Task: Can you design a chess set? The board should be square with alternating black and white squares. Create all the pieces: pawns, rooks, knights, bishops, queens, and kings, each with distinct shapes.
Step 1288:
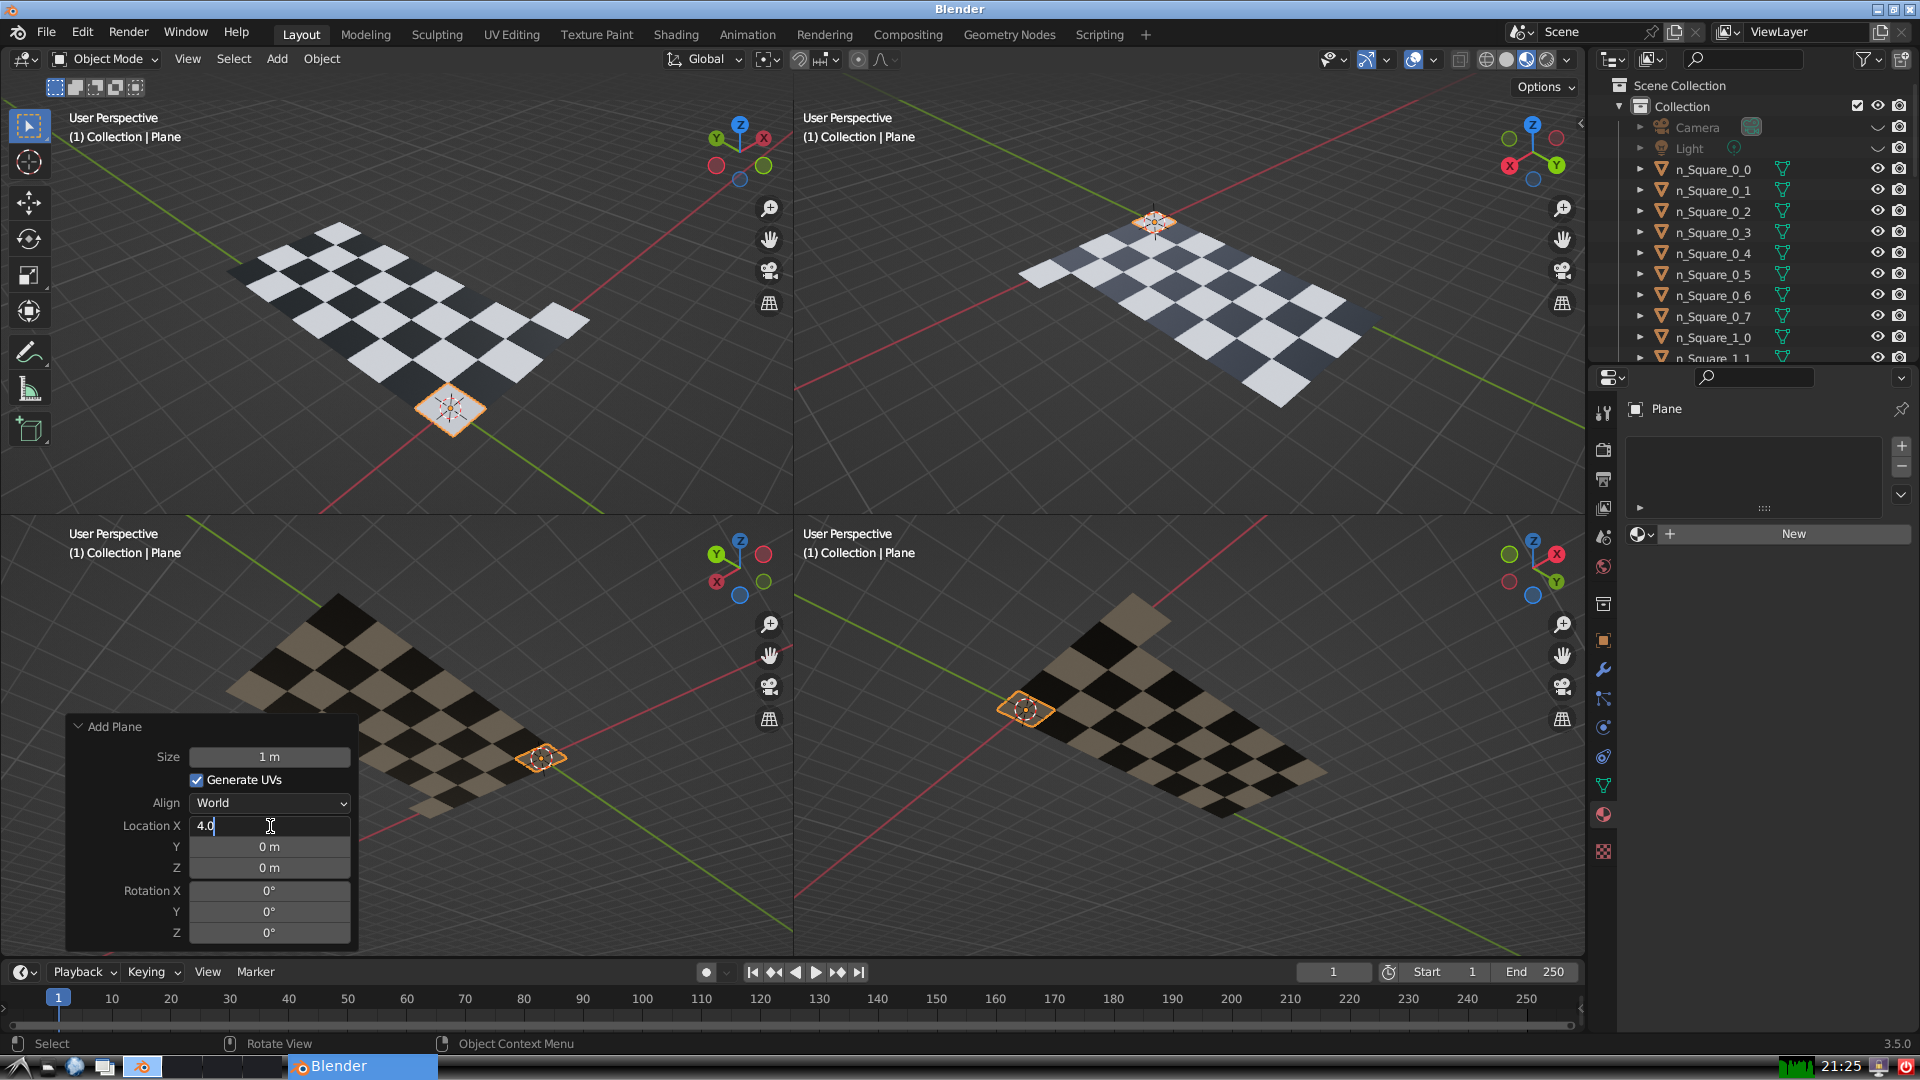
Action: {"key_press": ['Return']}